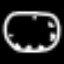
Label: clock